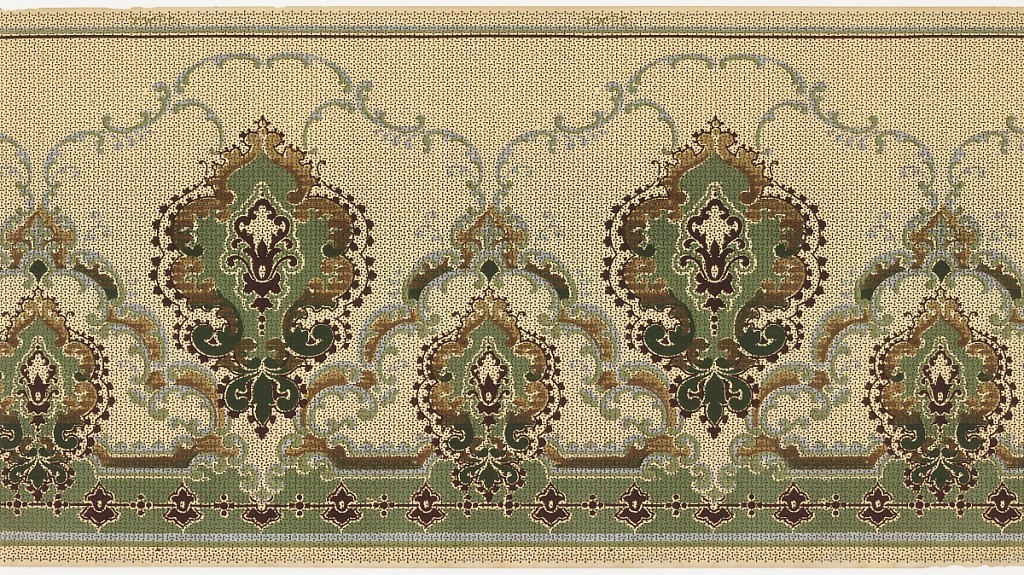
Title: Frieze
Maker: York Wall Paper Company, 1895
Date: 1905–1915
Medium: Machine-printed paper
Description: Horizontal repeat of alternating large and small vegetal medallions surrounded by rococo inspired borders of foliate c scrolls and dark red, beaded garlands. The bottom edge of the panel is bordered with a row of highly stylized dark red blossoms, and the top of the panel is bordered by plain brown and blue stripes. An allover pattern of tiny, interlocking dots gives the panel the appearance of a cross-stitched embroidery. This design was printed in shades of dark red, green, light blue, and brown on a beige ground.